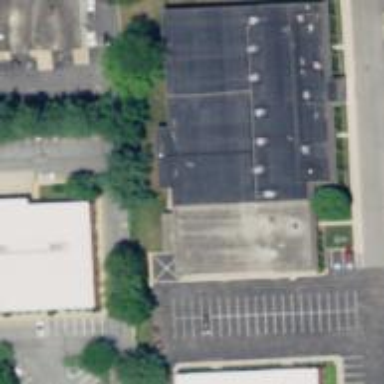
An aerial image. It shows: Building with bowling alley inside.